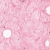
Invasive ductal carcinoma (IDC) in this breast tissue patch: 0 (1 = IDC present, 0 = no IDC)